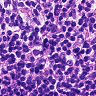
Metastatic tissue present: no